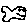
Label: fish